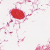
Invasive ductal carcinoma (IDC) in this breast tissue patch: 0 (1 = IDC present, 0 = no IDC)